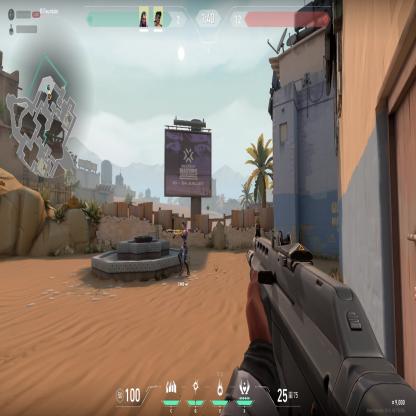
Label: teammate